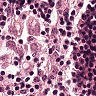
Metastatic tissue present: no